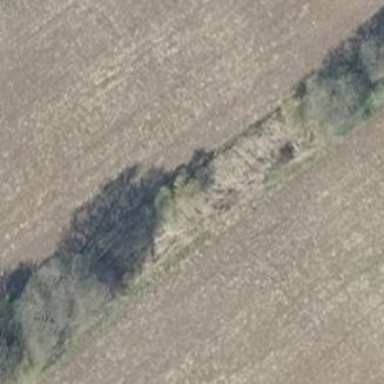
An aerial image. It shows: Broadleaved woodland area.